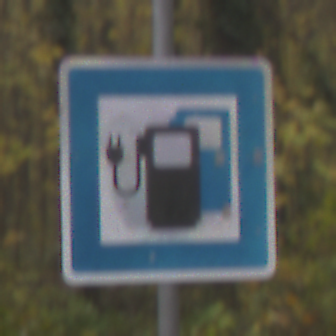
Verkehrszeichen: LadestationFuerElektrofahrzeuge
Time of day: MorningAfternoon
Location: Outdoor (Nature)
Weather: Overcast
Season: Autumn
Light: Natural